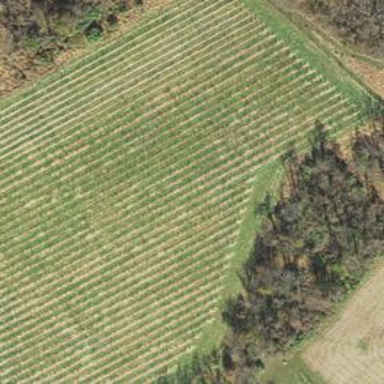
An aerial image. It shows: Vineyard growing grapes.